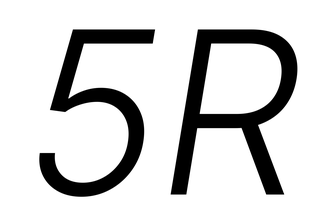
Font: Inter-Italic_Light_Italic